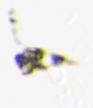
Label: Detritus